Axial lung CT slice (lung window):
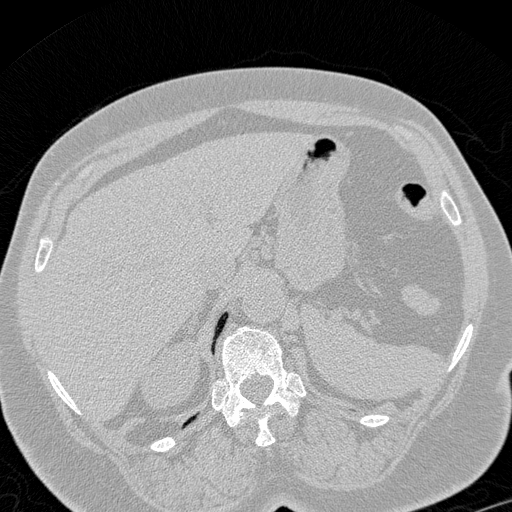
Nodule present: no